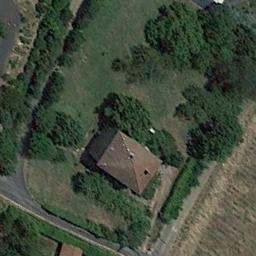
Label: residential